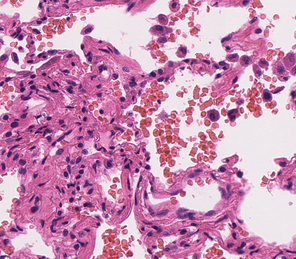
Tumor epithelial tissue: no
Tumor-associated stroma tissue: no
Normal tissue: yes